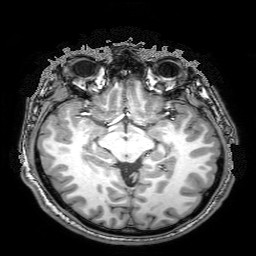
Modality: T1w
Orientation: axial
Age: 19
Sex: male
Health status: ill
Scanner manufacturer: philips
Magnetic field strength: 3 T
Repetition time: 8.218 s
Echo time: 3.767 s